Chest X-ray. View position: PA
Patient age: 50
Patient sex: F
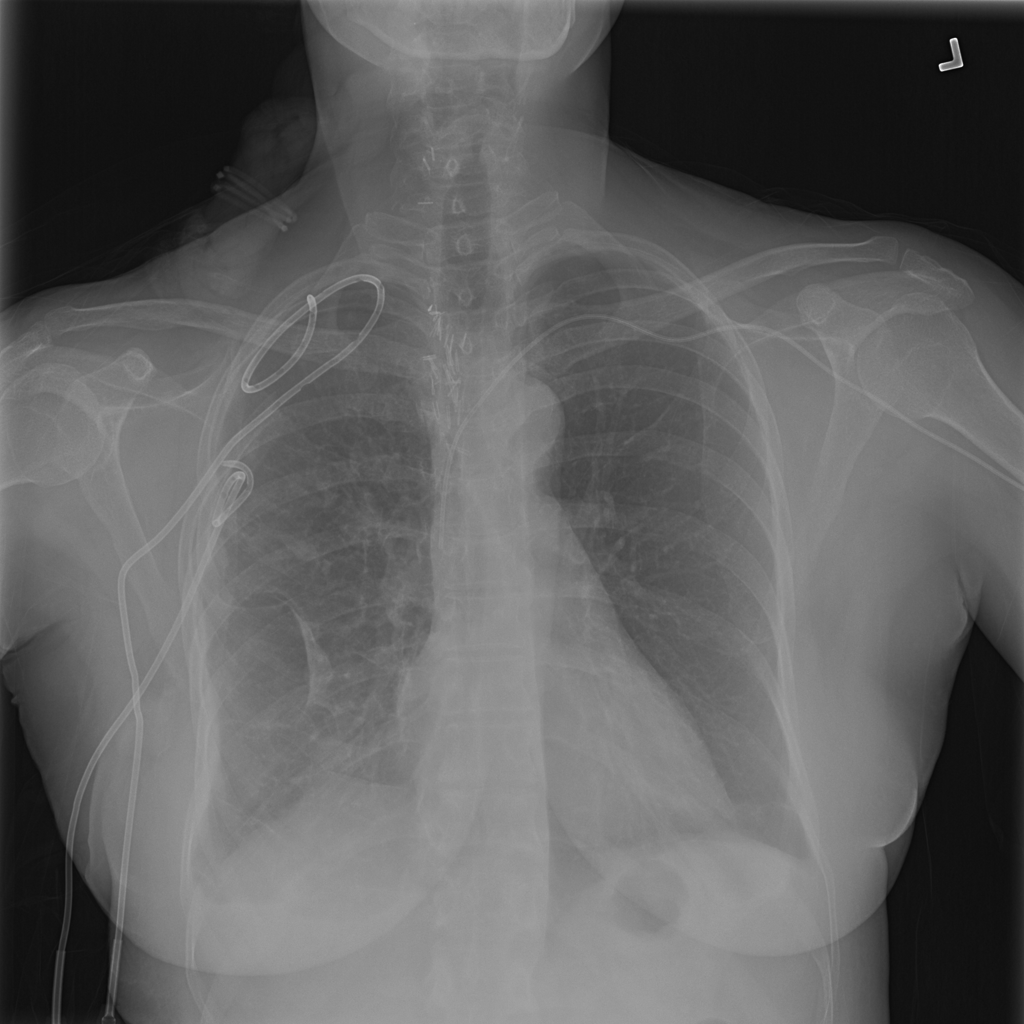
Finding: Pneumothorax